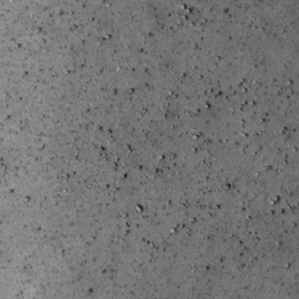
Label: non_frost